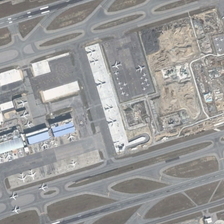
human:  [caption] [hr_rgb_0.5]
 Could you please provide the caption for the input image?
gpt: many planes are parked at the airport .

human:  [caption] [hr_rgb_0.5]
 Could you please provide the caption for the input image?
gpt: many runways were built around the airport .

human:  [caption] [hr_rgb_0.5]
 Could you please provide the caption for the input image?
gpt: many planes are parked at the airport .

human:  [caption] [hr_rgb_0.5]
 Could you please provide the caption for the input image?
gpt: many runways were built around the airport .

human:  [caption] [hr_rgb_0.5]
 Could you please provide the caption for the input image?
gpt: many runways were built around the airport .